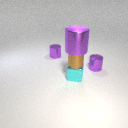
small cyan metal cube below large purple metal cylinder